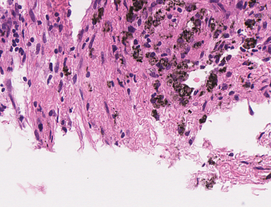
Tumor epithelial tissue: no
Tumor-associated stroma tissue: yes
Normal tissue: no